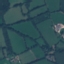
Label: Pasture